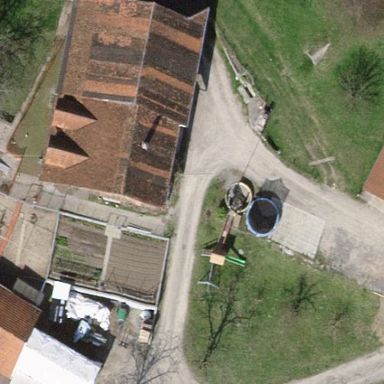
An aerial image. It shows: Farm with farmyard.